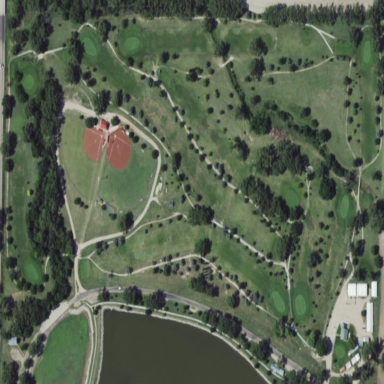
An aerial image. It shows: Golf course.